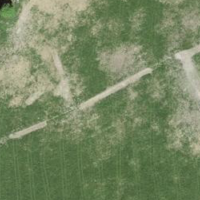
EUNIS habitat code: 52
Species observed at this site:
Aruncus dioicus